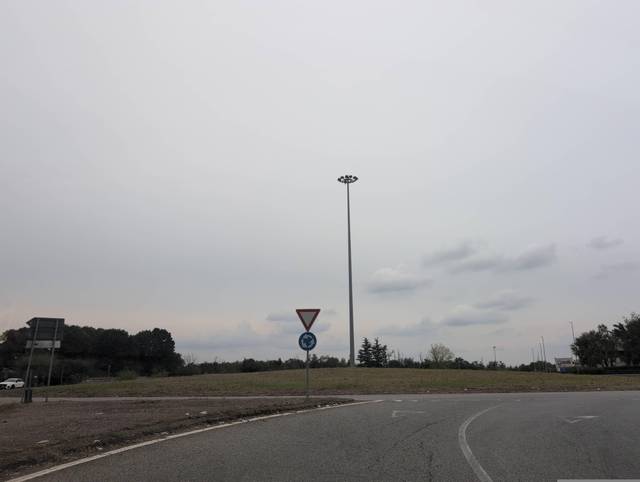
Region: Italy
Coordinates: 45.505, 8.964